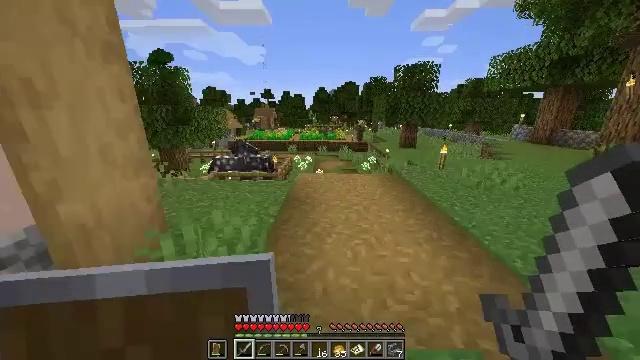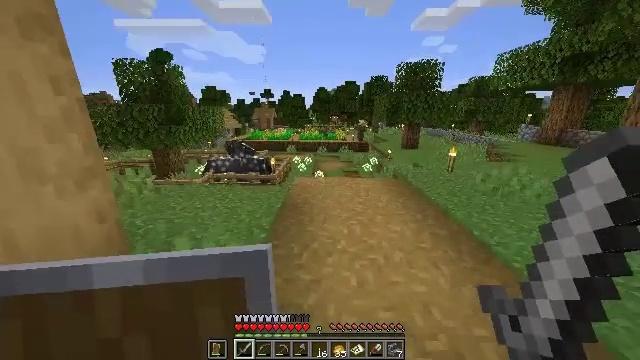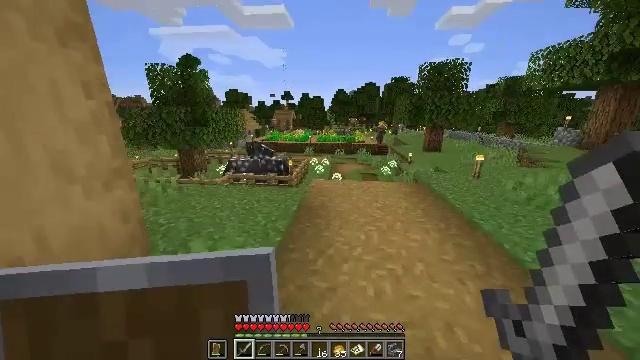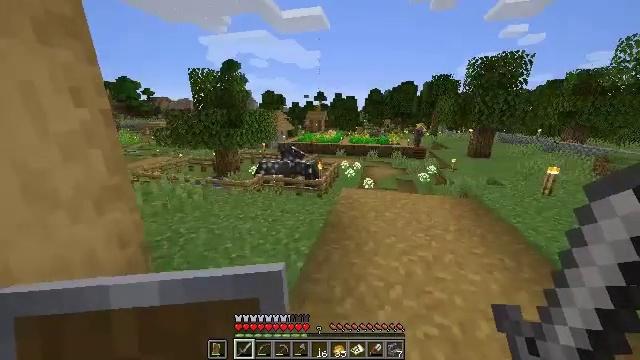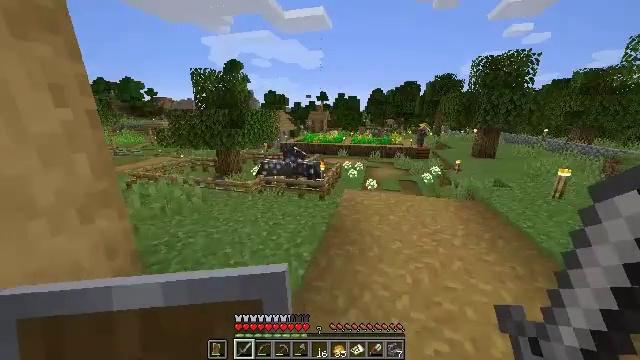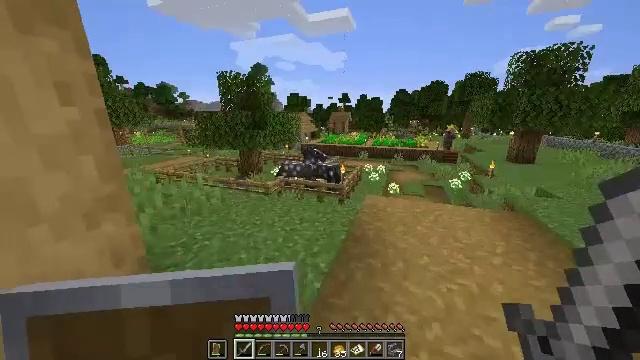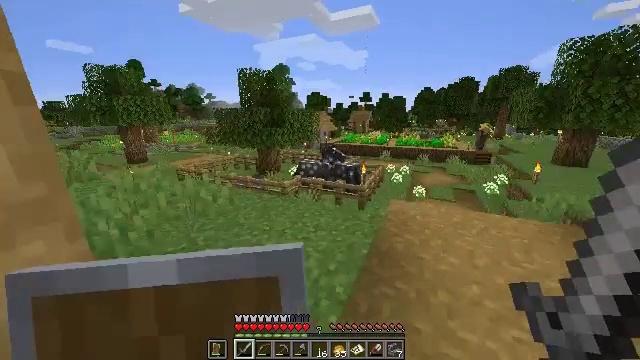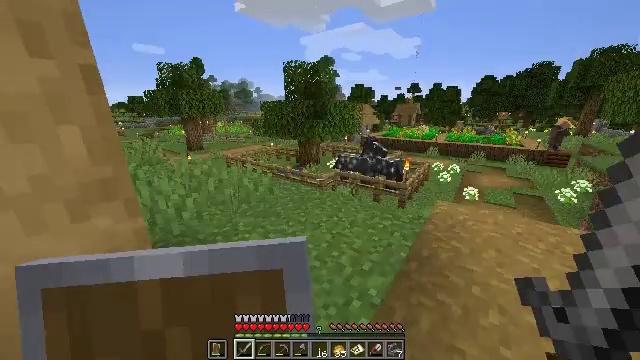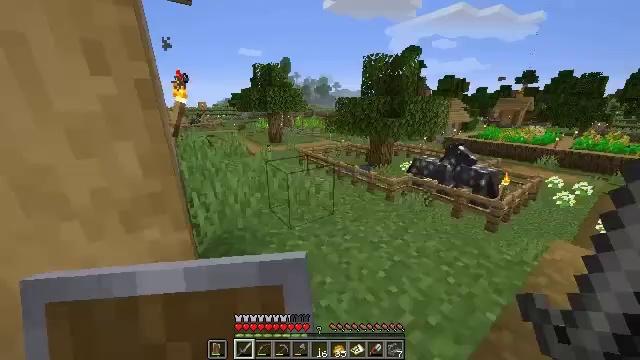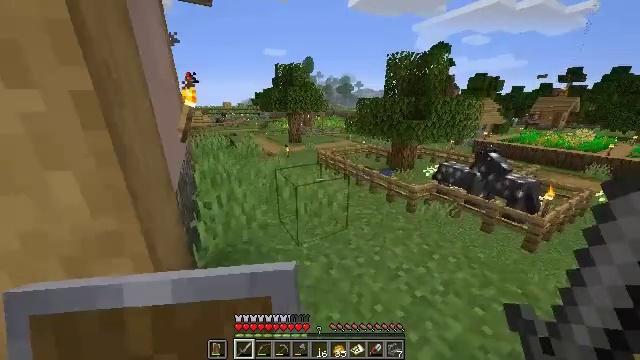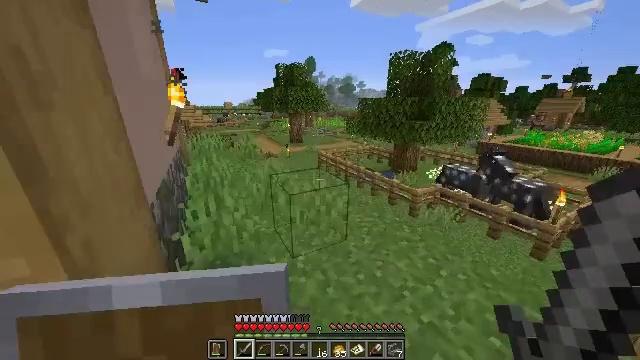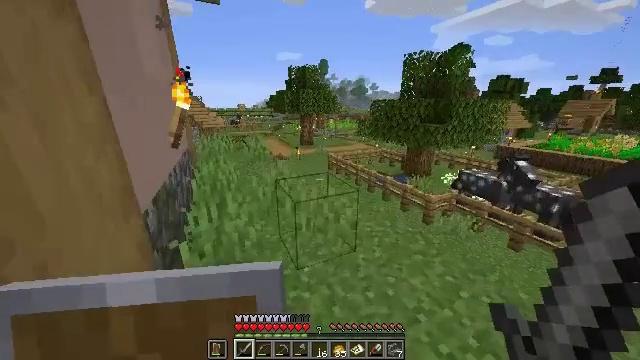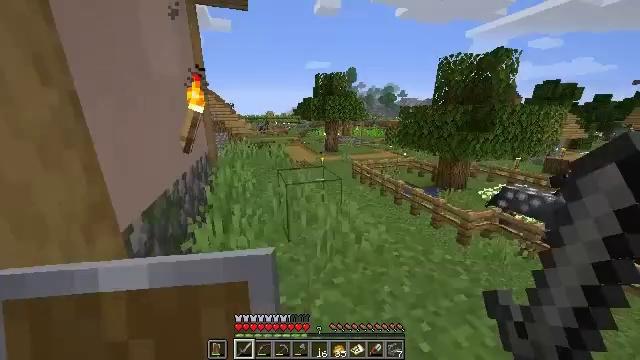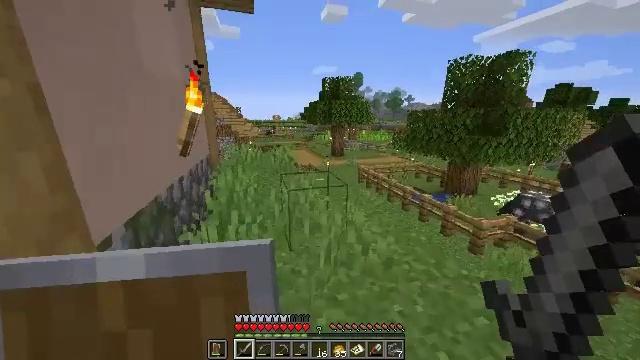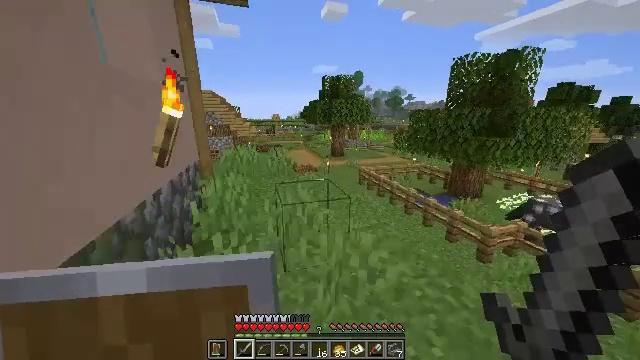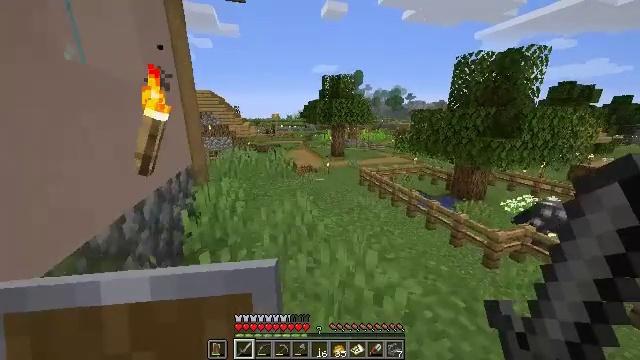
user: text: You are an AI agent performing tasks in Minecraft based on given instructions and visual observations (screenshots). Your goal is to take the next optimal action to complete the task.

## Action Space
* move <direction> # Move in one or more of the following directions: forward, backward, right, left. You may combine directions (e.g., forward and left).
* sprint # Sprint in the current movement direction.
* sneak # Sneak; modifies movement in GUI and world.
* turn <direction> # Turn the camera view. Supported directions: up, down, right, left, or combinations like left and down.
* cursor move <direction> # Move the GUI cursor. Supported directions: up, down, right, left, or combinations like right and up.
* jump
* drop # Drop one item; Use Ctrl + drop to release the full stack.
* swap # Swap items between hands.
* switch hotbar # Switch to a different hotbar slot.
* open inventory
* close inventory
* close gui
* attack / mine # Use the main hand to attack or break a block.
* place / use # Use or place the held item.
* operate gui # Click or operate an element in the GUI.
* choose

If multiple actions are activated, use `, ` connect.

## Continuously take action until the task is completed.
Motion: motion action
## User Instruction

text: Collect the poppy by clicking on it.
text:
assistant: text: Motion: move forward
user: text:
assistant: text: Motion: move forward, turn left
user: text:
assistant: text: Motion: move forward, turn left
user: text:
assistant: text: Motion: move forward
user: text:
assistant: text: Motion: move forward, turn left
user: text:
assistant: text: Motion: move forward, sprint, turn left
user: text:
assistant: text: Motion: move forward, sprint, turn left and down
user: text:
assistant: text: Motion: move forward, turn left
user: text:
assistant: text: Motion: move forward, turn left
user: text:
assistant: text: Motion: move forward
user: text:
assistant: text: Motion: move forward, turn left
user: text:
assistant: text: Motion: move forward, turn left and up
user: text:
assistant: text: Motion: move forward, turn left and up
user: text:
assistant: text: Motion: move forward
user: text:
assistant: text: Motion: move forward
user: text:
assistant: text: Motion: move forward
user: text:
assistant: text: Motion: move forward
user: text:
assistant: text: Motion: move forward
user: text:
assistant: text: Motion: move forward
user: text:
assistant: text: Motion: move forward
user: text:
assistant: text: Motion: move forward
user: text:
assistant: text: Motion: move forward
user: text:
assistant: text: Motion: move forward
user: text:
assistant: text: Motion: move forward
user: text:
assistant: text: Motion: move forward
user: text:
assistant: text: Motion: move forward
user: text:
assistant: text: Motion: move forward
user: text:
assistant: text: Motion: move forward
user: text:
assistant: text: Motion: move forward
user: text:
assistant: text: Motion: move forward